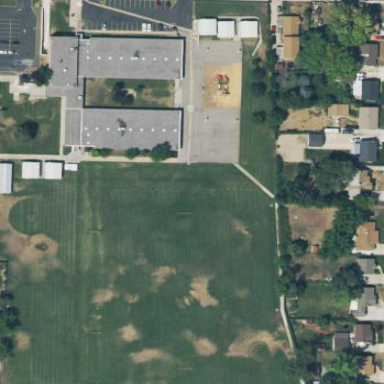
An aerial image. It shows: School.